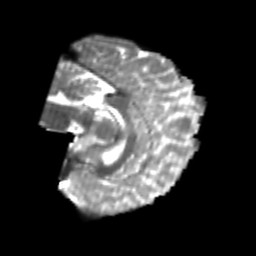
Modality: T2w
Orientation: sagittal
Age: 22
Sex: female
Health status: healthy
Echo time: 0.074 s